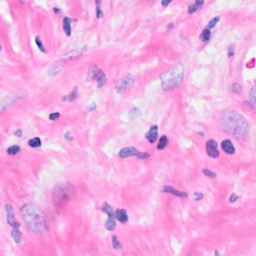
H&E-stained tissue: Breast